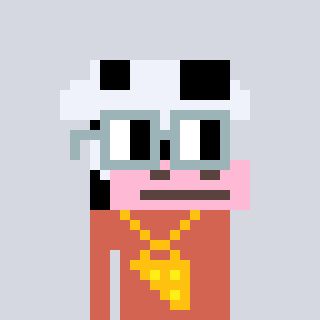
a pixel art character with square dark gray glasses, a cow-shaped head and a peachy-colored body on a cool background